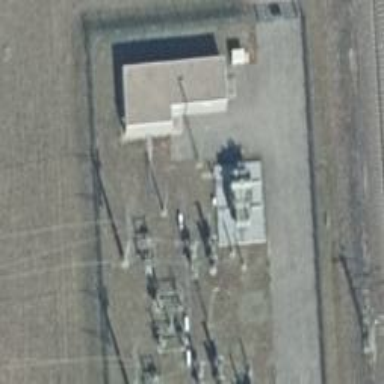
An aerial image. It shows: Power line is depicted.